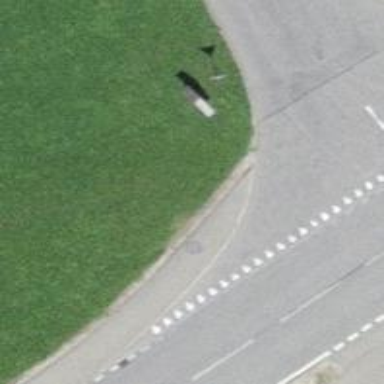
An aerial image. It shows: Bus stop with platform for public transport.